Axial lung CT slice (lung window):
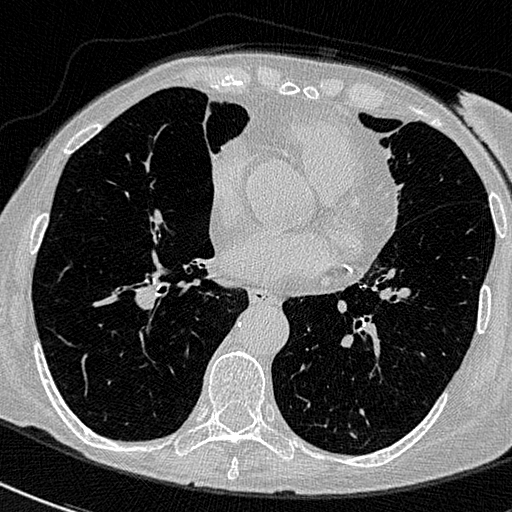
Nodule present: no